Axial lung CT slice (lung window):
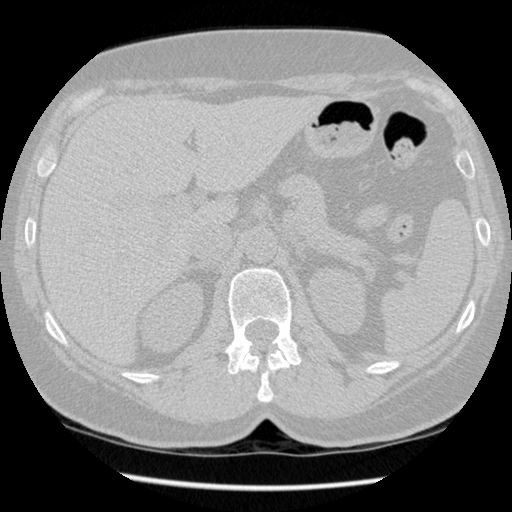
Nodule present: no